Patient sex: M
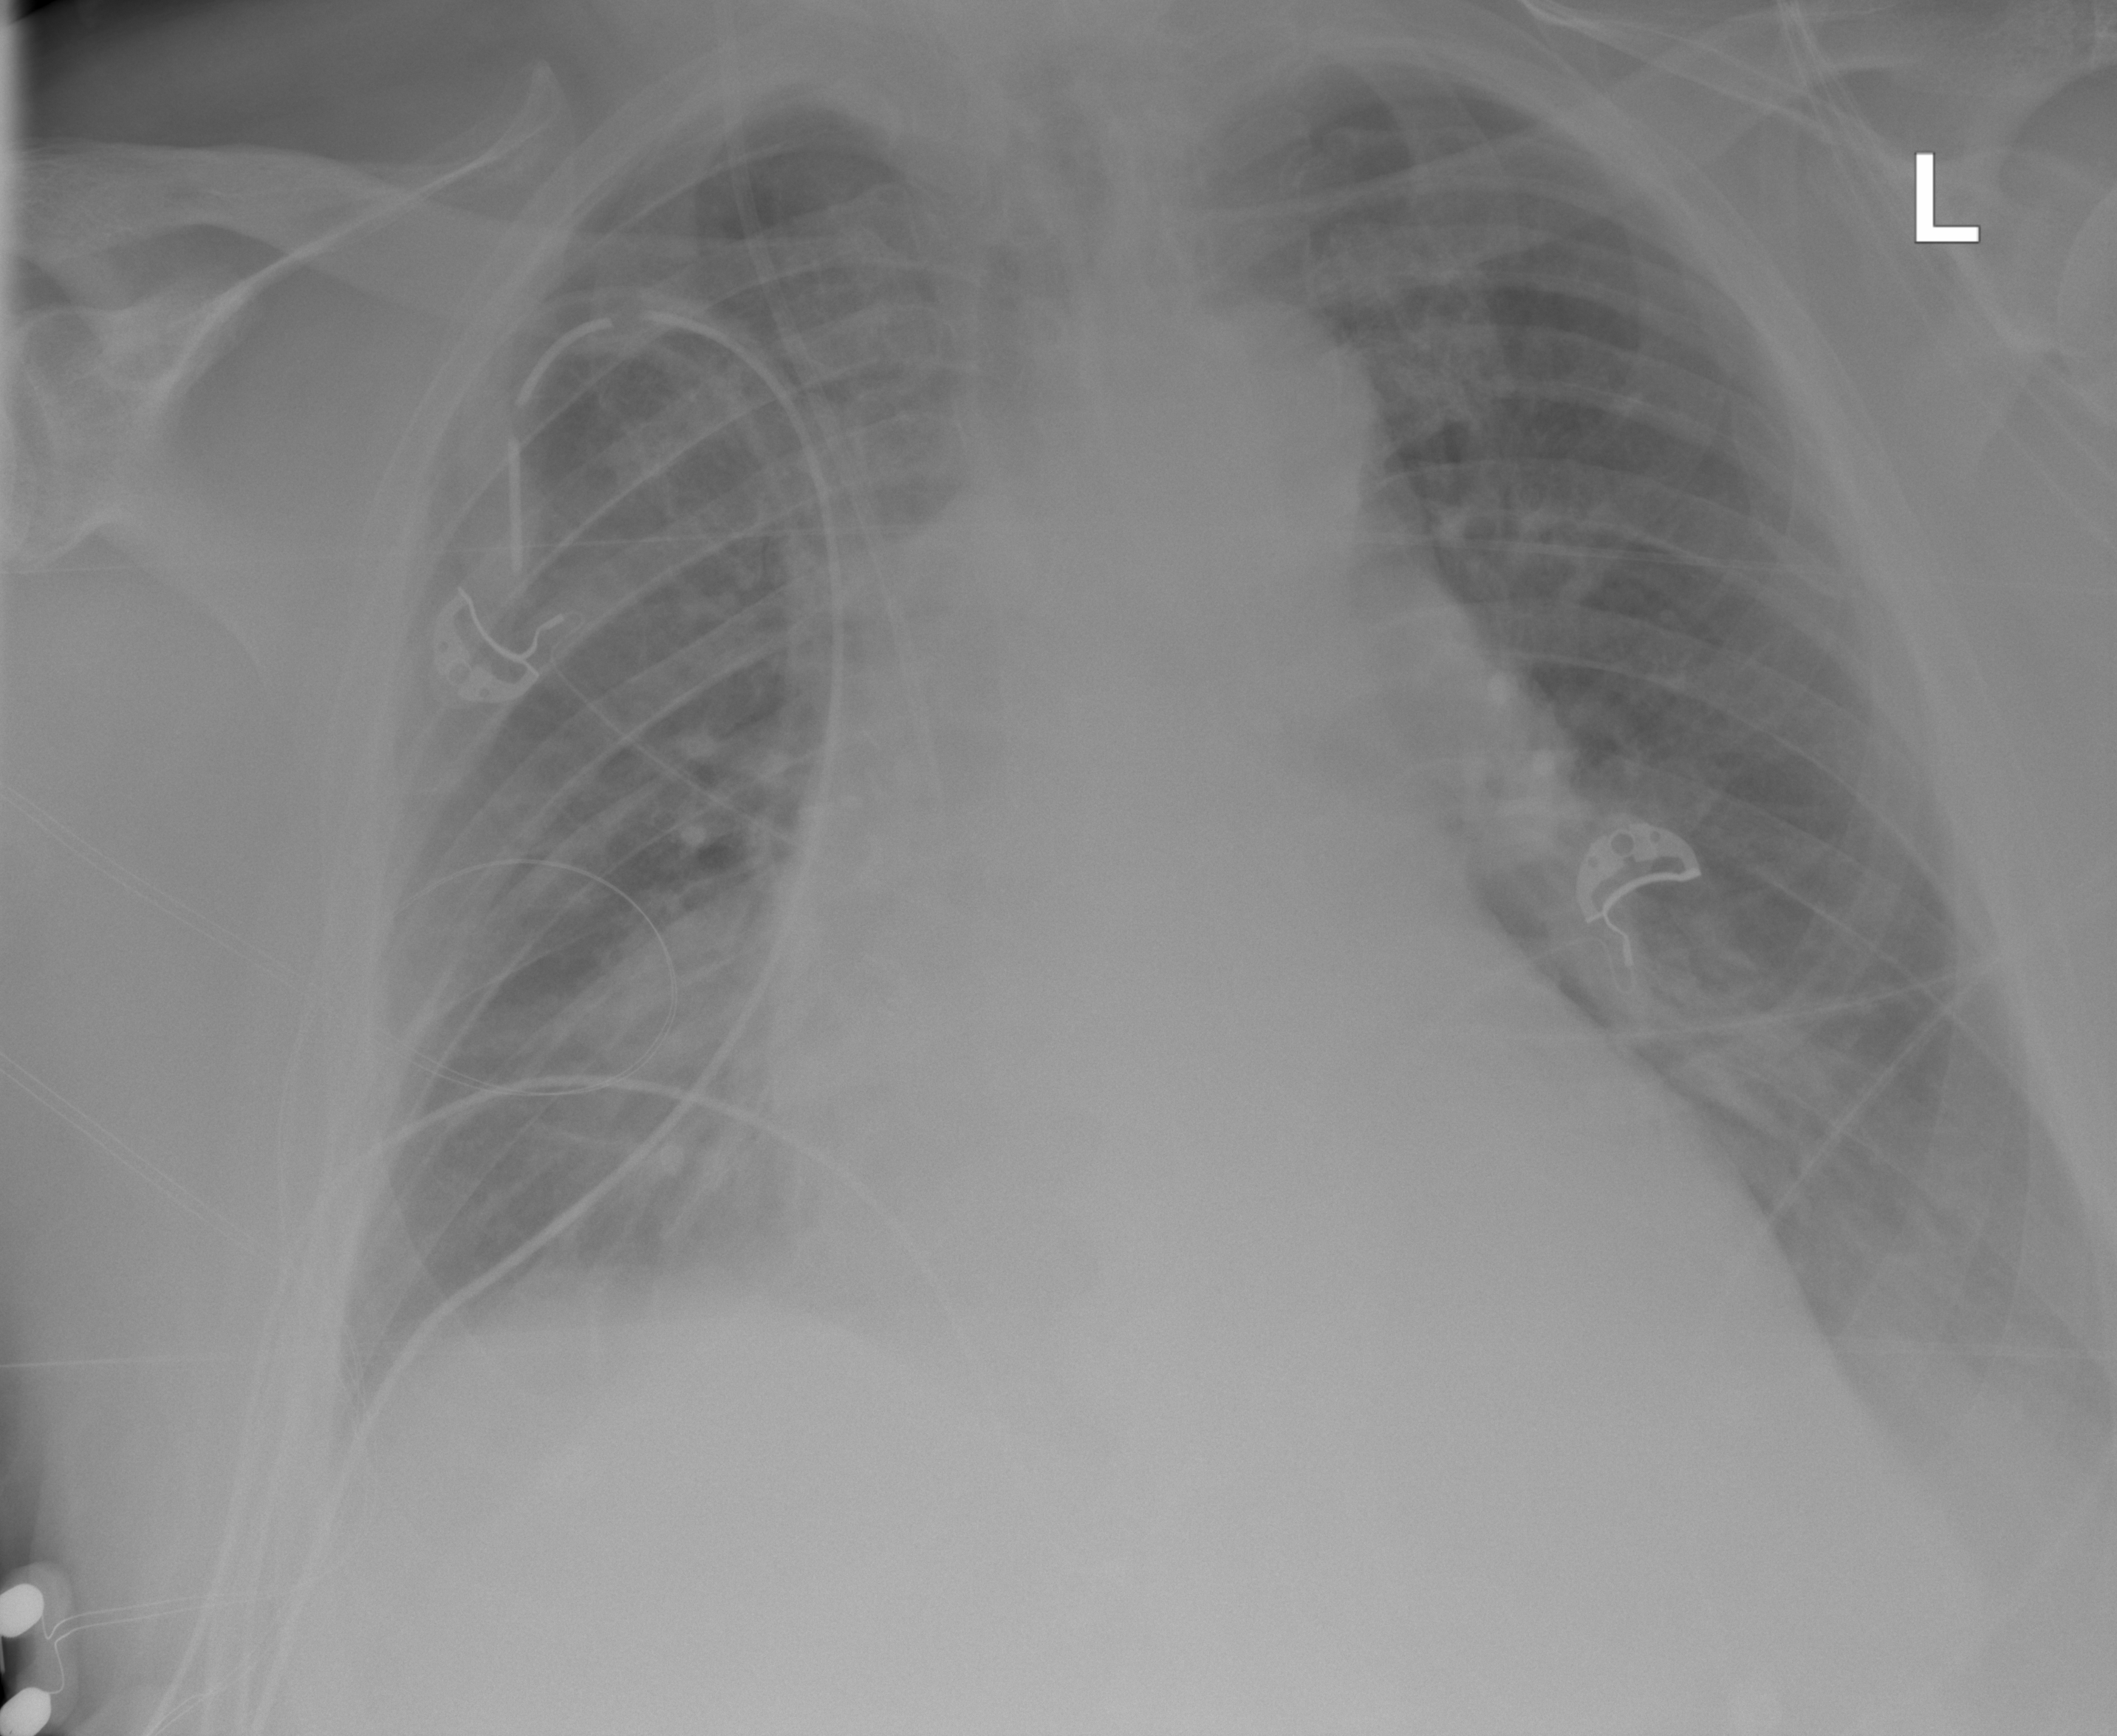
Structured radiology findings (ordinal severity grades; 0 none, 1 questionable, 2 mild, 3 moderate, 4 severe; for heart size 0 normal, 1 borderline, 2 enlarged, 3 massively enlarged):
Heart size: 2
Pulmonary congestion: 0
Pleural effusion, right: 2
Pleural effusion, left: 2
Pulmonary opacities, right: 2
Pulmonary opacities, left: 0
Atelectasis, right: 2
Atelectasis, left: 2